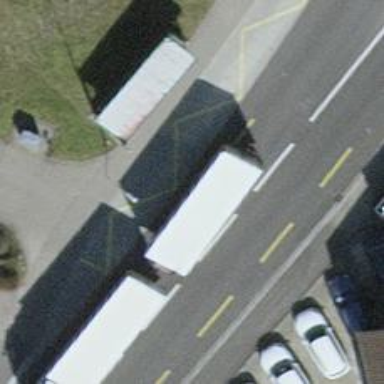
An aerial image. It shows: Public transport stop position.